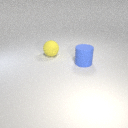
large yellow rubber sphere behind large blue rubber cylinder